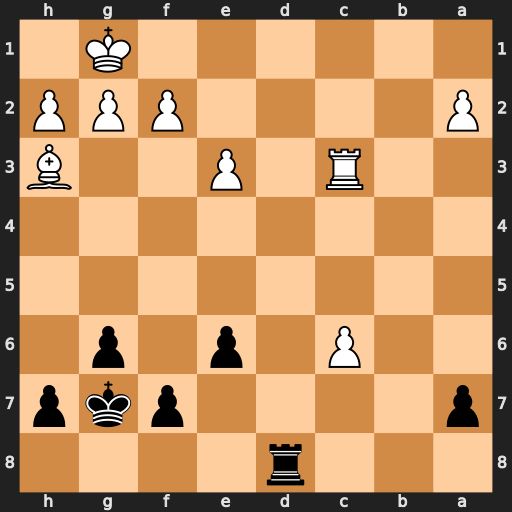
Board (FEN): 3r4/p4pkp/2P1p1p1/8/8/2R1P2B/P4PPP/6K1
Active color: b
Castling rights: -
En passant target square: -
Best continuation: Rd1#